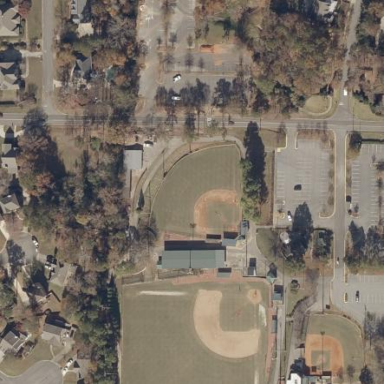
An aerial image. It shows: Baseball pitch for leisure and sports activities.